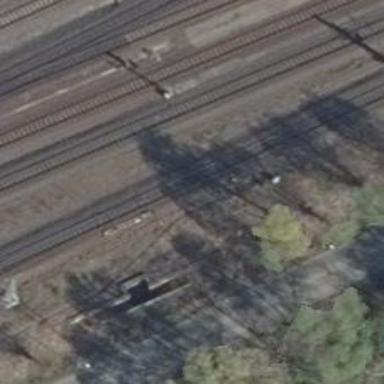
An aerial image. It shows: Railway switch with the turnout on the left side.